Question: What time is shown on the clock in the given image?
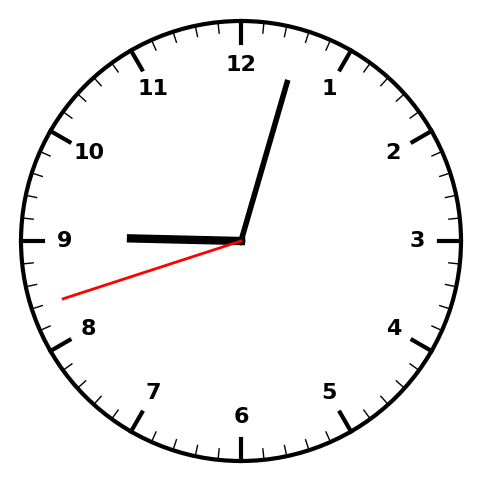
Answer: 09:02:42